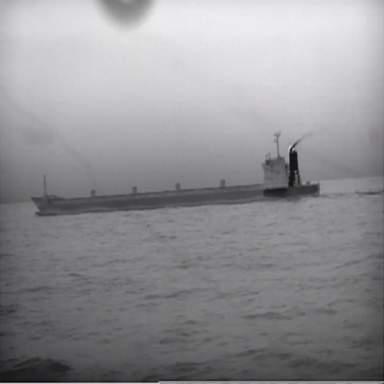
There is a liner in the infrared image.